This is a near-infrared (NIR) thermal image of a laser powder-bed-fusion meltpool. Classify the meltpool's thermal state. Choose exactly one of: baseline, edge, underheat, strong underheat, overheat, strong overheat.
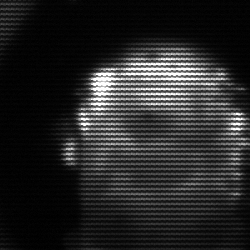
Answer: baseline